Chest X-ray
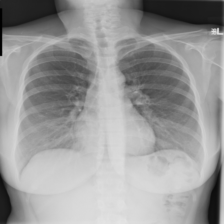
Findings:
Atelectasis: negative
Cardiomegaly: negative
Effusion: negative
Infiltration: negative
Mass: negative
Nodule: negative
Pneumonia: positive
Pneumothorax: negative
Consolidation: negative
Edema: negative
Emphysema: negative
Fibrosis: negative
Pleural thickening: negative
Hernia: negative